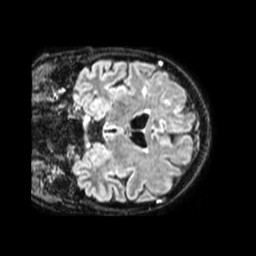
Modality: FLAIR
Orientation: coronal
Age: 68
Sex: female
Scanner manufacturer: philips
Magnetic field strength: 1.5 T
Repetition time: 4.8 s
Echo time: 0.3438 s